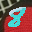
Label: 8